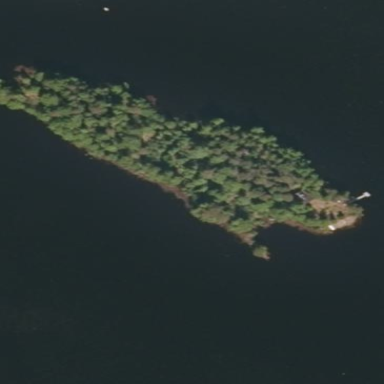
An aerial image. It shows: Islet covered with woodland.